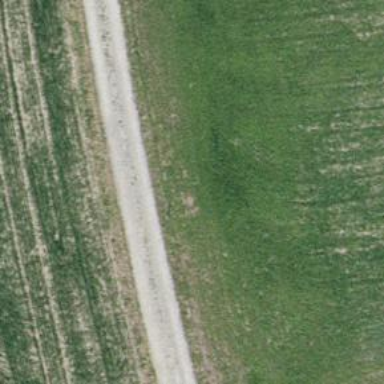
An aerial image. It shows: Gravel track with grade 2 quality.